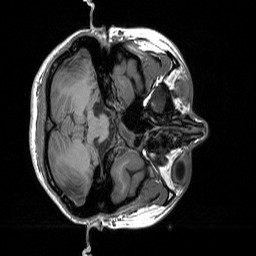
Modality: T1w
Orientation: axial
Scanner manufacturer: siemens
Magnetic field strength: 3 T
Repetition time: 1.76 s
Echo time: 0.0022 s